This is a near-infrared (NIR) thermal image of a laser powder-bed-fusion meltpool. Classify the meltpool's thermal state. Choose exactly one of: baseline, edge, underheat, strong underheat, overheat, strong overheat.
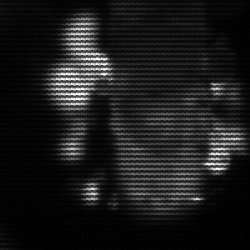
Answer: strong underheat